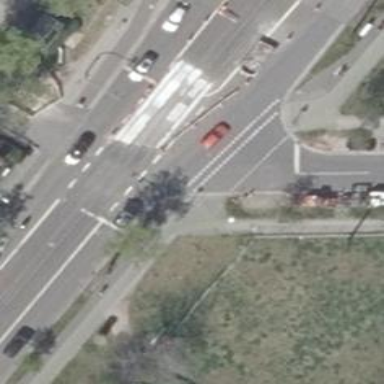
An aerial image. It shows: Road with traffic signals.